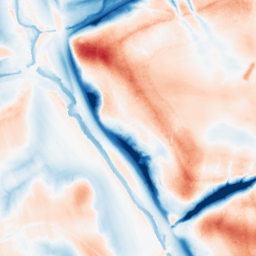
Category: trend_removal
Decomposition family: local_polynomial
Decomposition parameters: window_size: 51
degree: 1
Upsampling method: cubic_catmull_rom
Upsampling parameters: scale: 4
Upsampling scale: 4